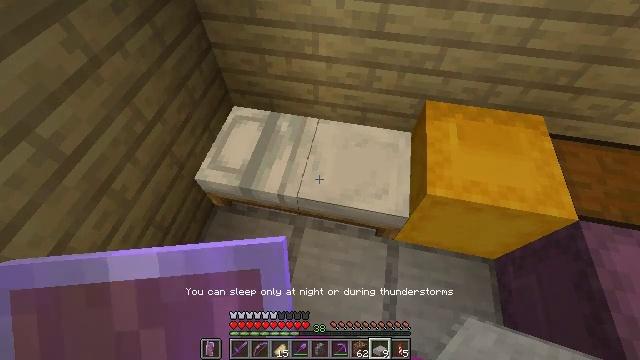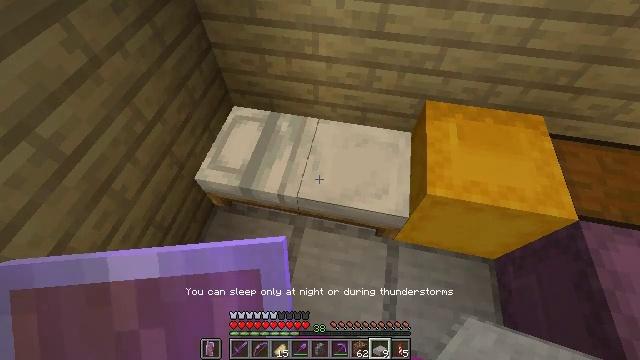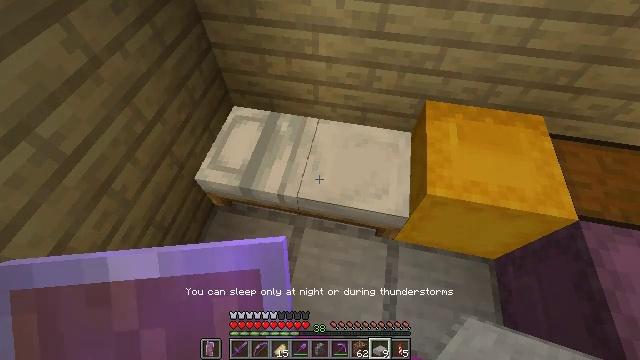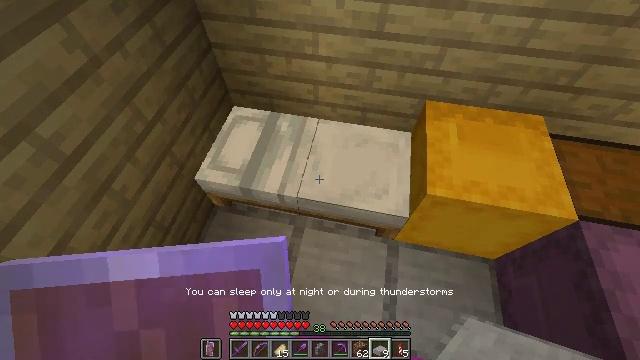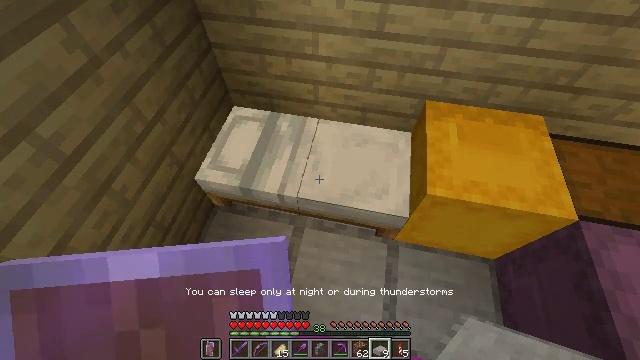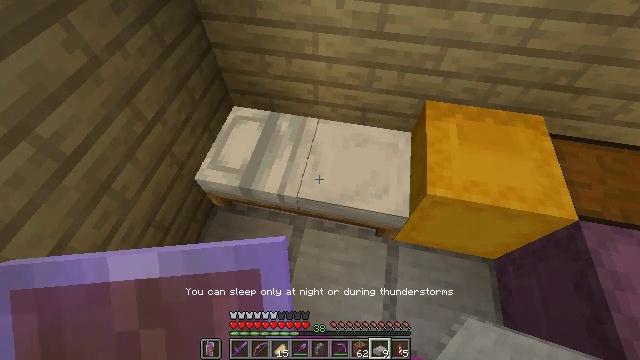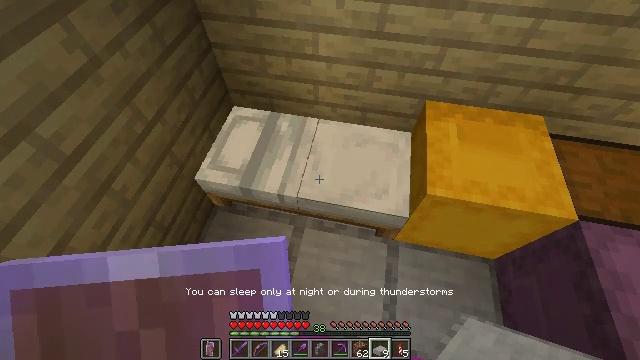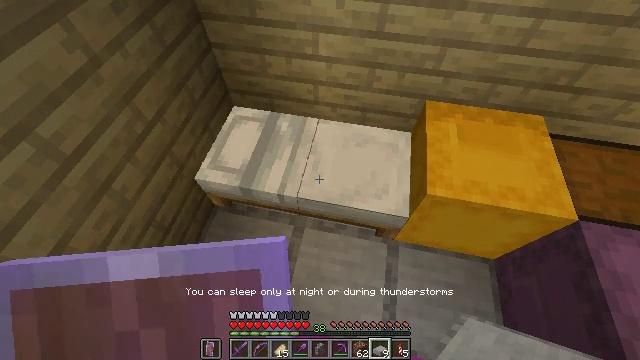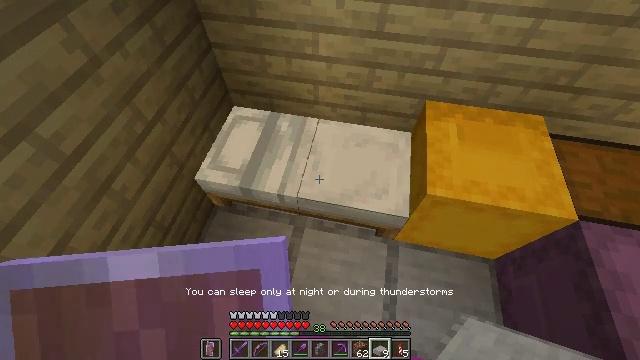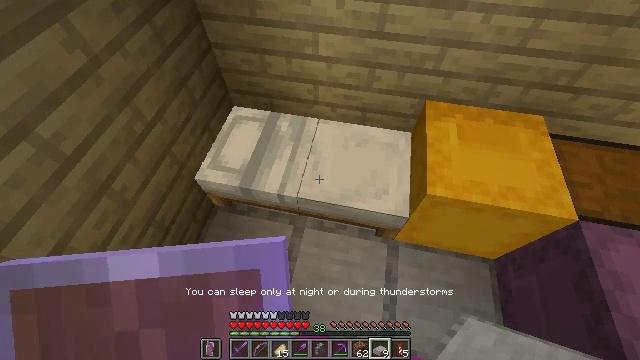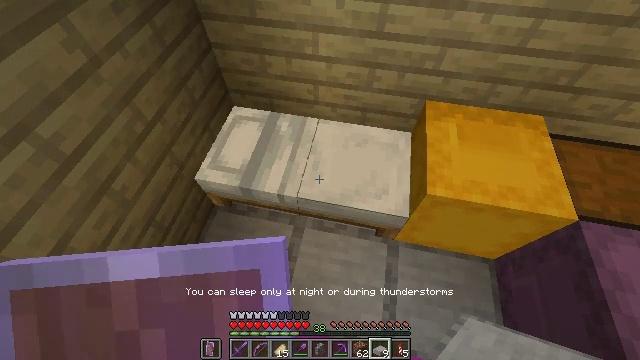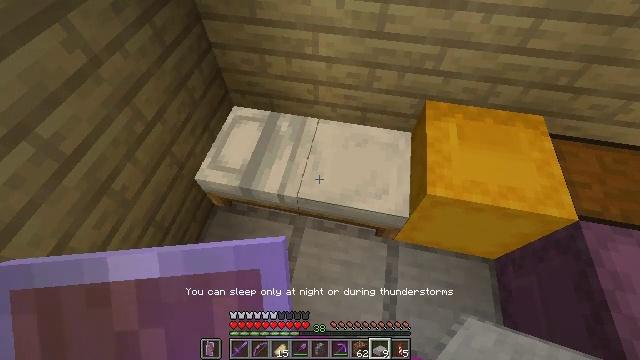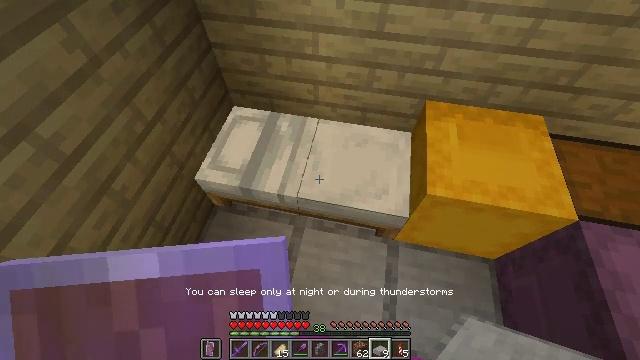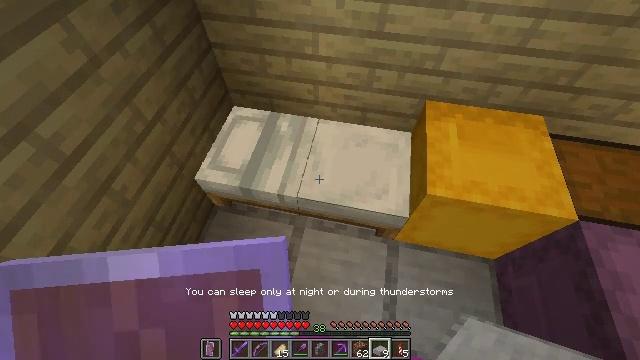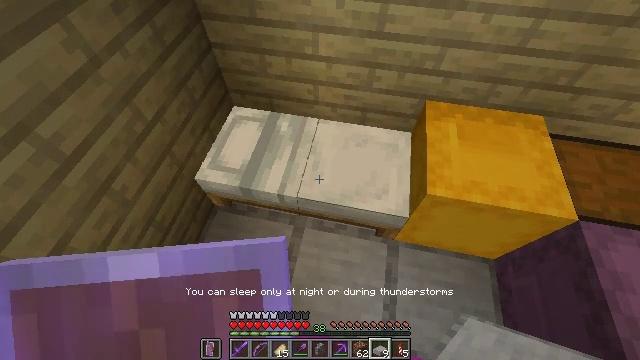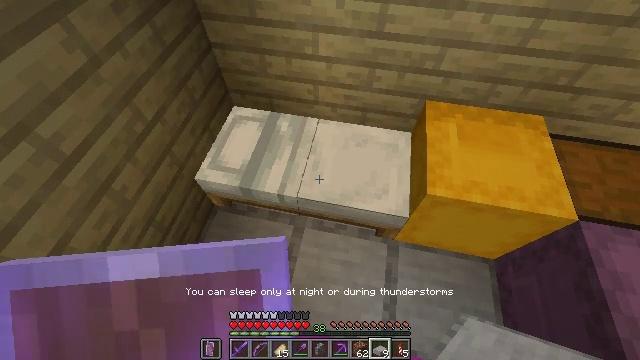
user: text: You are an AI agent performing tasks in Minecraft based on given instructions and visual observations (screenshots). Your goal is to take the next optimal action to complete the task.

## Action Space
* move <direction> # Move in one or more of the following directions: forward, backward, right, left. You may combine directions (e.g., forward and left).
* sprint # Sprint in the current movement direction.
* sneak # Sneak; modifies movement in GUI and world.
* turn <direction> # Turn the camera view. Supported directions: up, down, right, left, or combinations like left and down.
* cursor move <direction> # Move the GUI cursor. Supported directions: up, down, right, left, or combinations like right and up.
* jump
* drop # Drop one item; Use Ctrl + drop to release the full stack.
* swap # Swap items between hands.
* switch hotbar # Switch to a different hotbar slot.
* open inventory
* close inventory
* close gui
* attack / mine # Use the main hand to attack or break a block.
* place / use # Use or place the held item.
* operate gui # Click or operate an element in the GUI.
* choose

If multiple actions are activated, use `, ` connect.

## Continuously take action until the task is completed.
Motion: motion action
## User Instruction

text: Open the crafting table to craft a smooth stone slab.
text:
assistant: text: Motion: no_op
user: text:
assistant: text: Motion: no_op
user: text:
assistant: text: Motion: no_op
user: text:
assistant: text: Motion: no_op
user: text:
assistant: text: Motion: no_op
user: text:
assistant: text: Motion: no_op
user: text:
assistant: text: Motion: no_op
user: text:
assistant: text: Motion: no_op
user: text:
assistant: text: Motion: no_op
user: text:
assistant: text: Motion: no_op
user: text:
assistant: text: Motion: no_op
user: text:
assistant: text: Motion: no_op
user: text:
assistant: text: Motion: no_op
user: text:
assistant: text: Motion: no_op
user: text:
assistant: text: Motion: no_op
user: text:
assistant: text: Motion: no_op
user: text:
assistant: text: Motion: no_op
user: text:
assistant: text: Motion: no_op
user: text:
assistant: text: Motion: no_op
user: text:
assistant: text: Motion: no_op
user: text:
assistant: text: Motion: no_op
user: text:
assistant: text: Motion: no_op
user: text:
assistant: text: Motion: use / place
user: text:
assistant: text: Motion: use / place
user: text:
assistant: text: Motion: use / place
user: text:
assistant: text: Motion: use / place
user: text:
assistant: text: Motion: use / place
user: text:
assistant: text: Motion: use / place
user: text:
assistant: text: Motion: use / place
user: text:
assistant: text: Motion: use / place